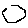
Label: hexagon